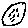
Label: moon